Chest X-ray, AP view. Patient: 62 years old, sex M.
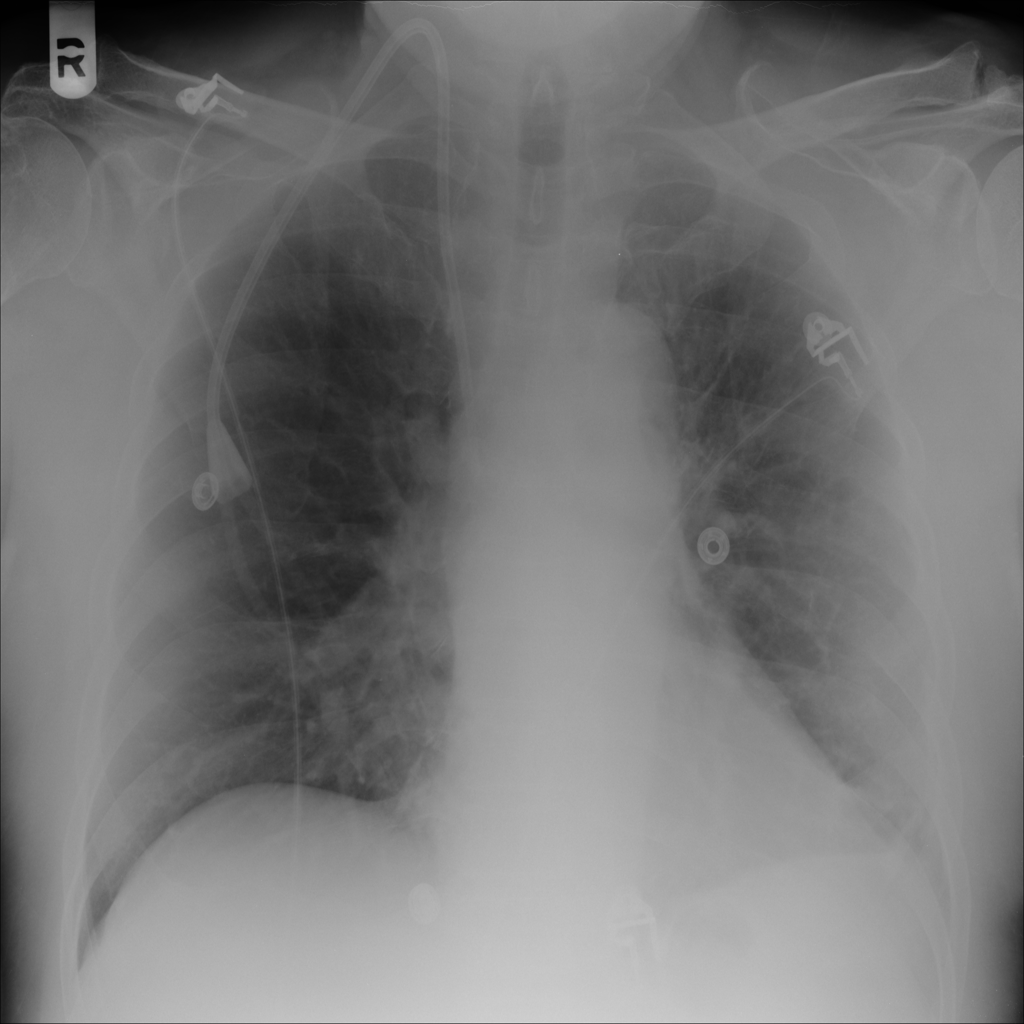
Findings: No Finding